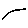
Label: bird